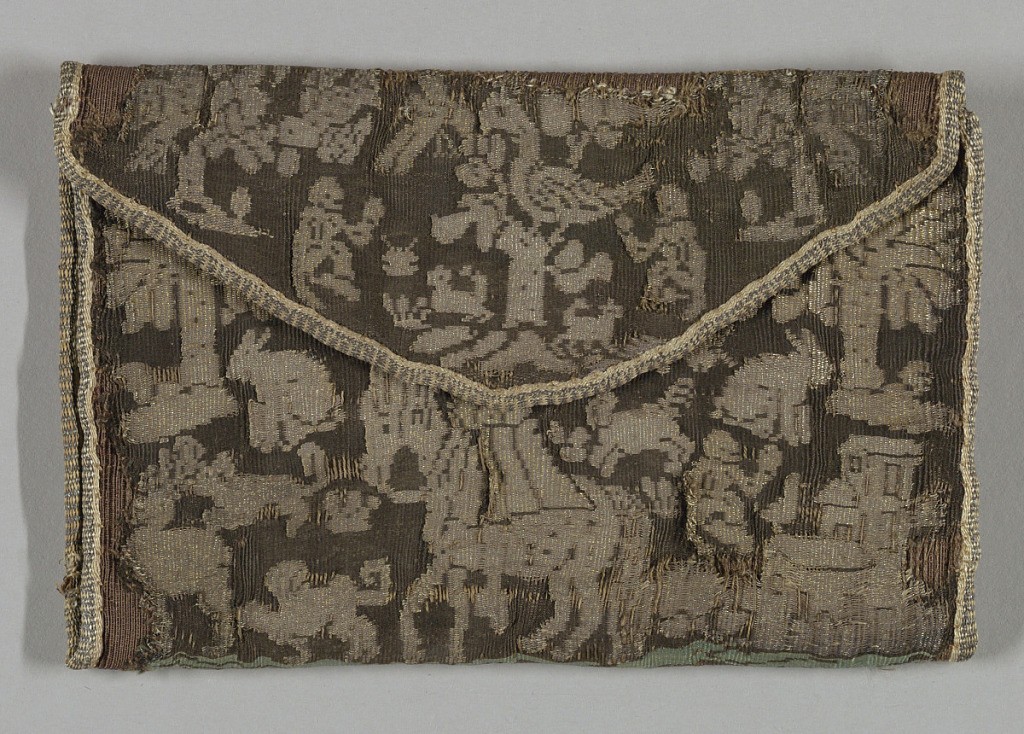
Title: Purse
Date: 17th century
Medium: metal and horsehair Technique: woven
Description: Small folding pocketbook of black horsehair with pattern in silver. Design is a hunting scene with a man on horseback with various animals. Edges bound with very narrow silver braid.